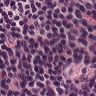
Metastatic tissue present: no